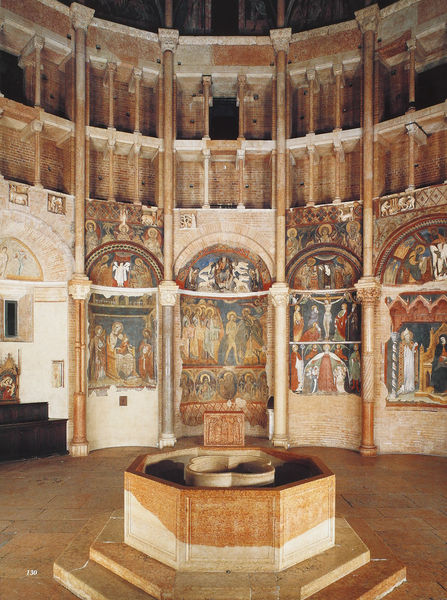
Titel: Baptisterium in Parma
Standort: Parma, Baptisterium (EU - I - Emilia-Romagna)
Schlagwörter: blau, gemälde, braun, fenster, marmor, mitte, pfeiler, raum, säule, säulen, beige, ornament, bibel, geschichte, stein, steine, kirche, kind, brunnen, engel, mauer, baby, treppe, stufen, halle, foto, bögen, glaube, religion, dom, becken, altar, kathedrale, wandbilder, christus, jesus, kreuzigung, mauern, 8eck, etagen, tempel, fresko, maria, schrein, taufbecken, wandbemalung, passion, wandzeichnung